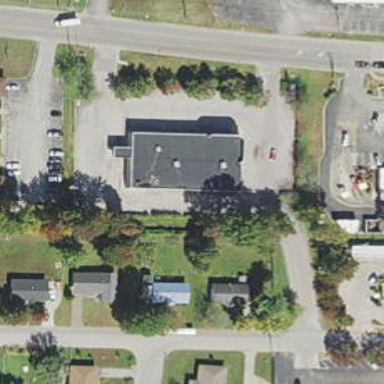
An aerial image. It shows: Pharmacy providing healthcare services.